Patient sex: M
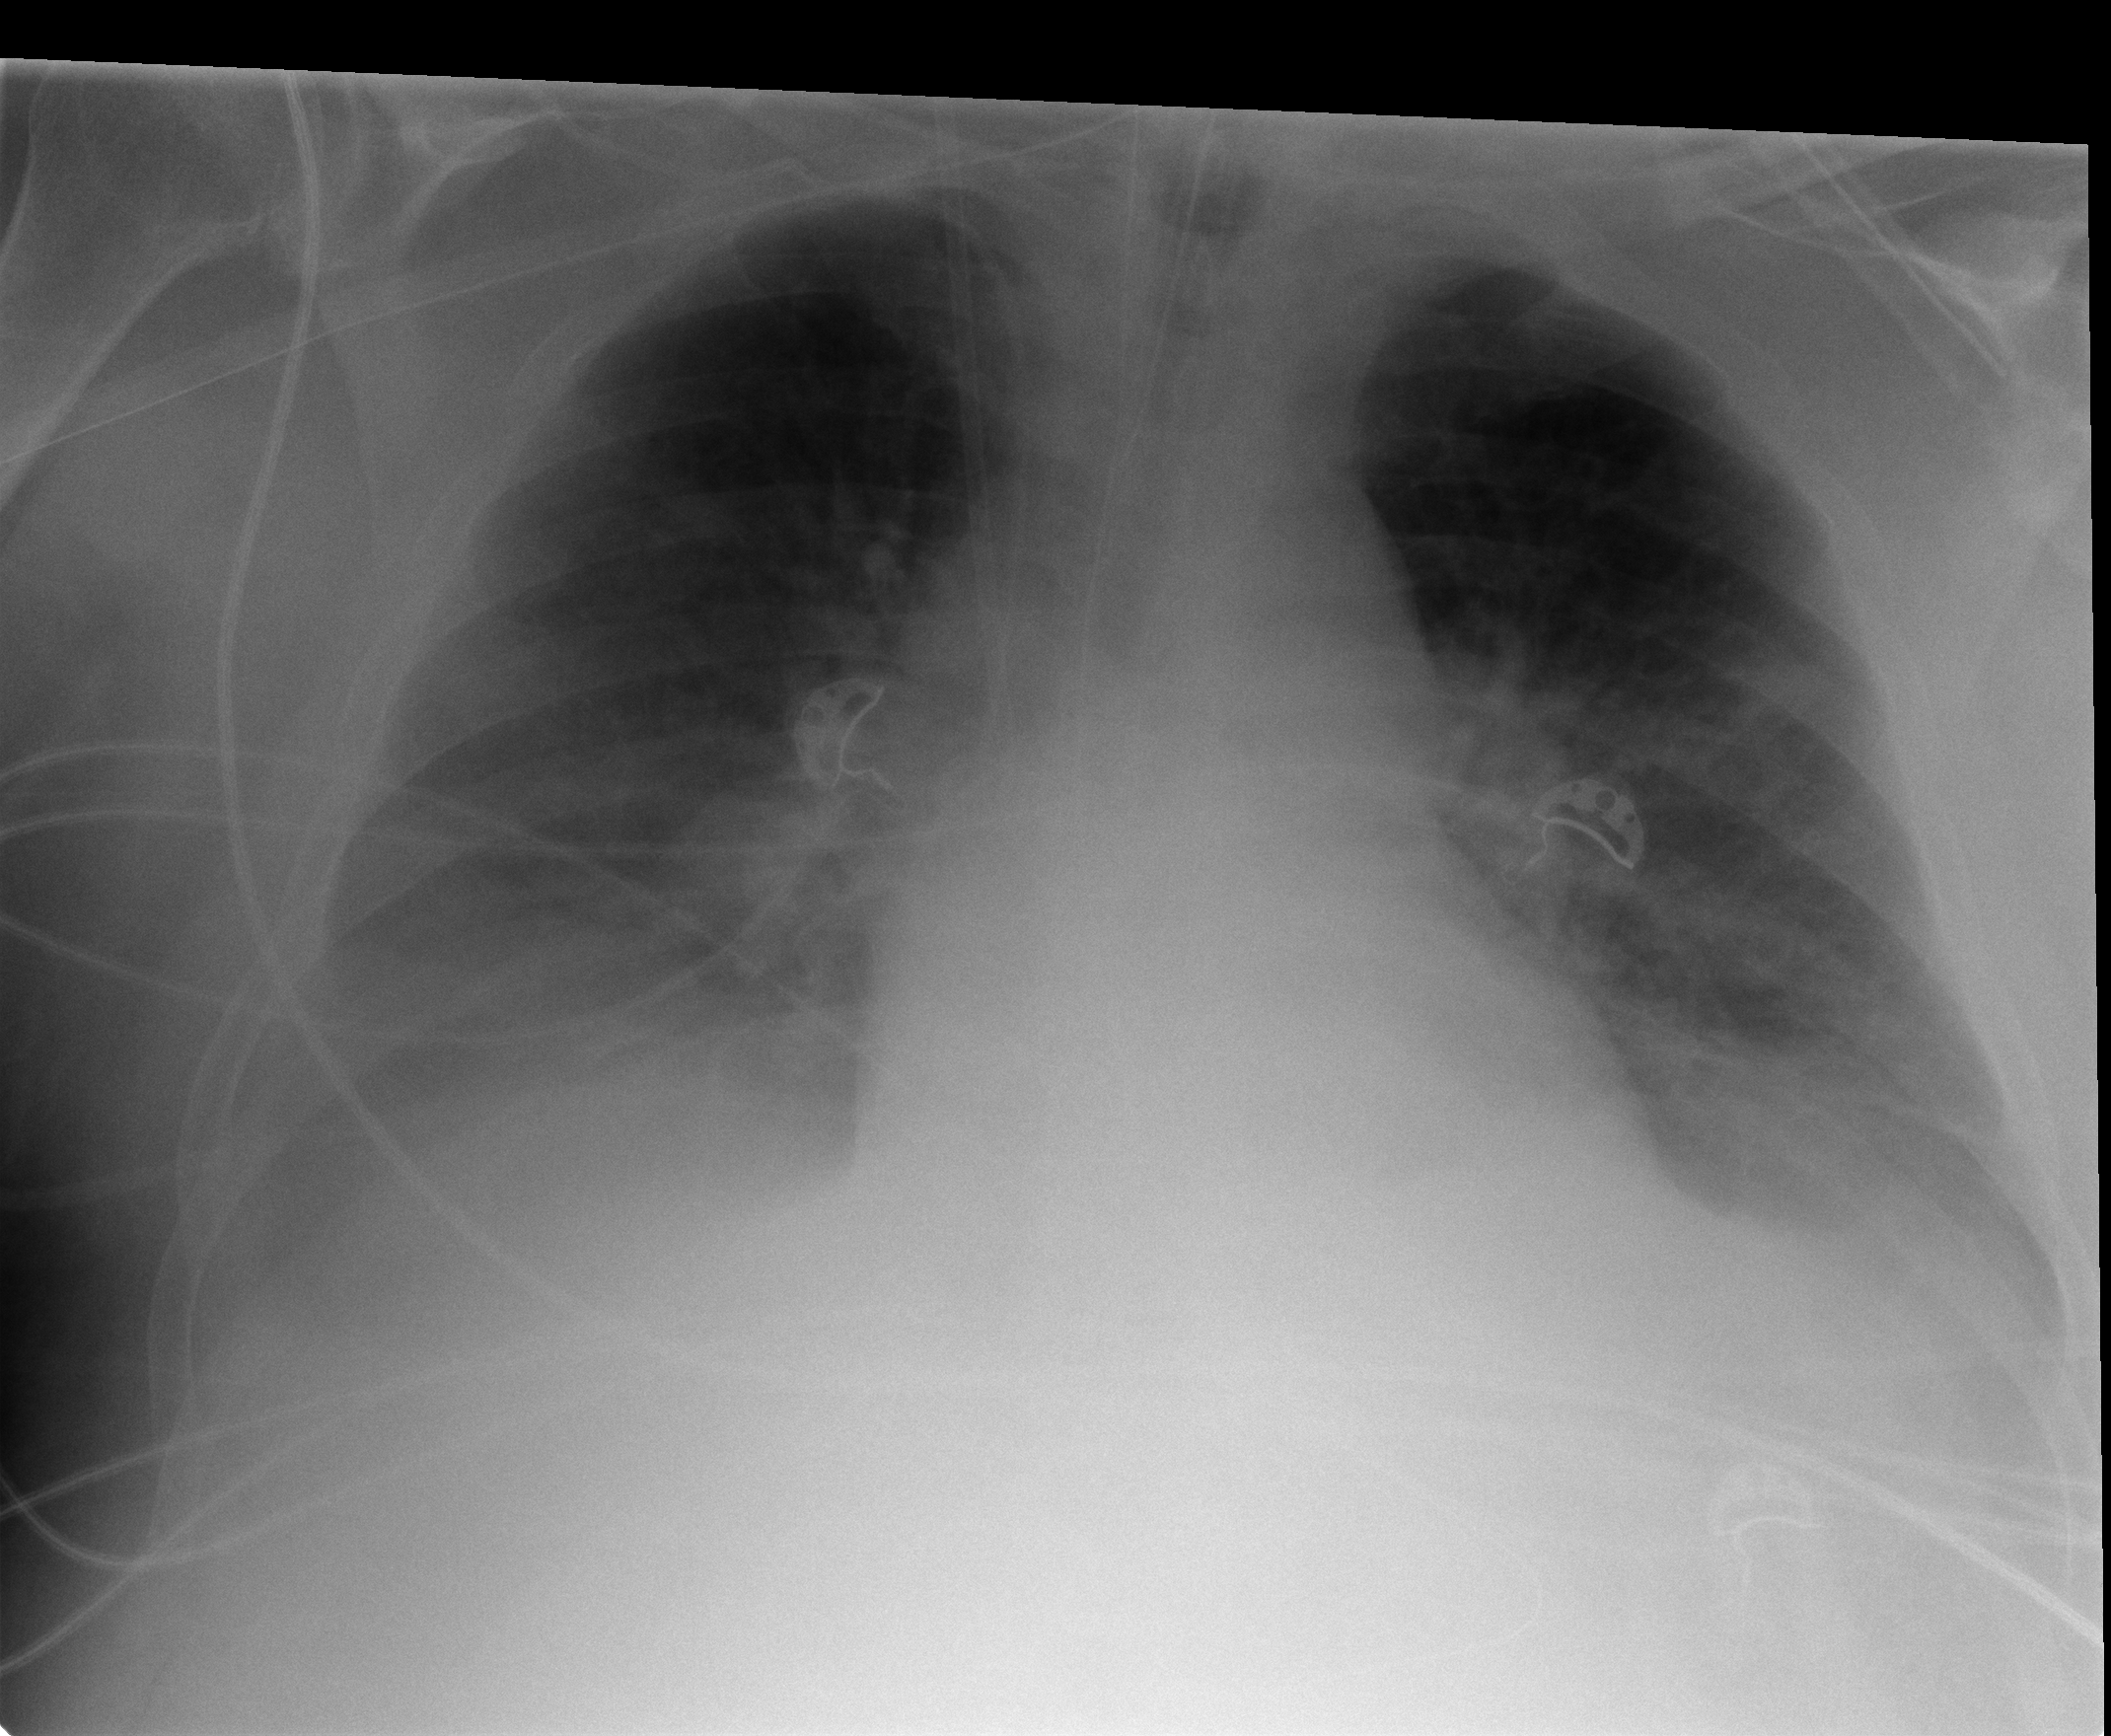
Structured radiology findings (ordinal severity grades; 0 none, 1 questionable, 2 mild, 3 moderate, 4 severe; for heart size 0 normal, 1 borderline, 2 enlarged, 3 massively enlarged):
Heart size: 0
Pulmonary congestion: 3
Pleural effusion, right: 2
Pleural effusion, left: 2
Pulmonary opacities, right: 3
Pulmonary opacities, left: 3
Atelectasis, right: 2
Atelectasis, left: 2